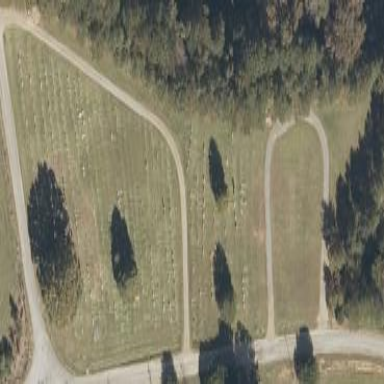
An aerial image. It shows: Cemetery.